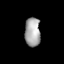
Tissue: lung
Cell type: Epithelial cells
Senescence score: 0.243
Nuclear area (px): 439
Mean DAPI intensity: 167.335